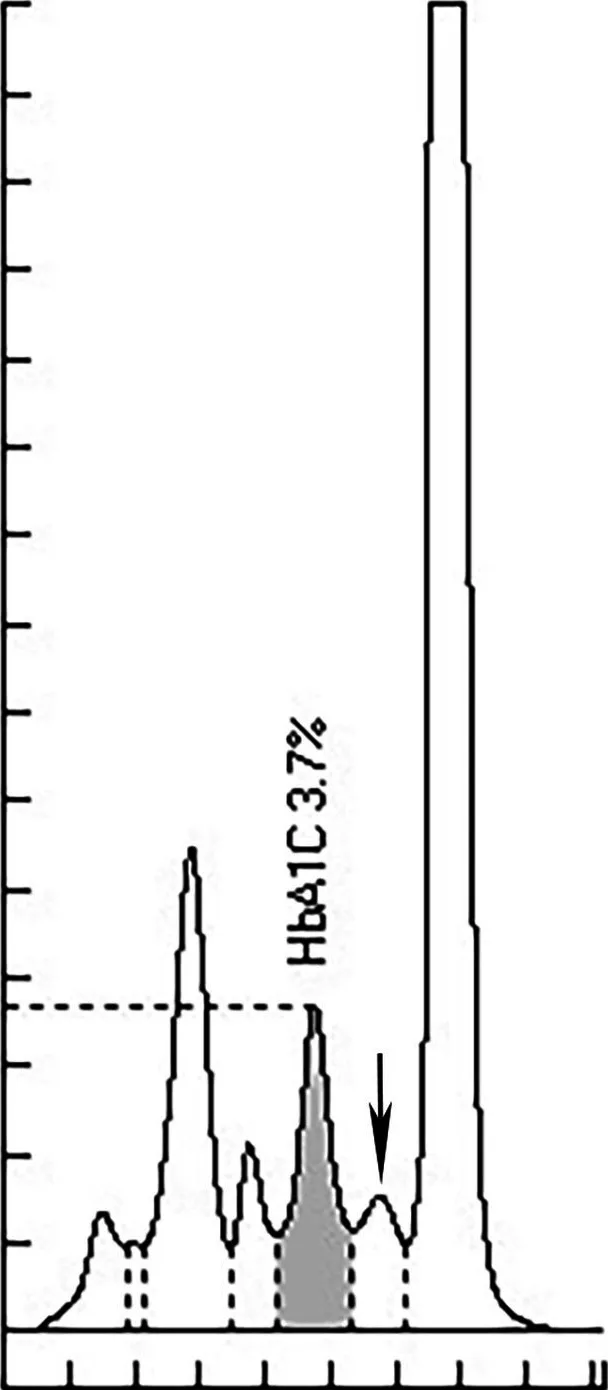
Chromatogram of HbA1c by Tosoh HLC G11 analyzer. Abnormal peak marked by arrow.
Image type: pathology (immunostaining)